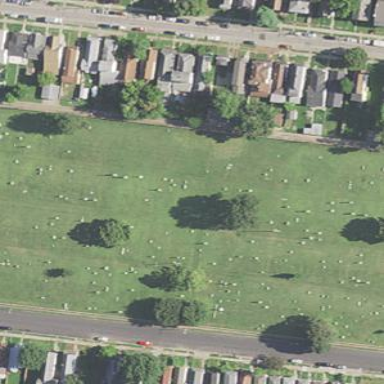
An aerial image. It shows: Cemetery.